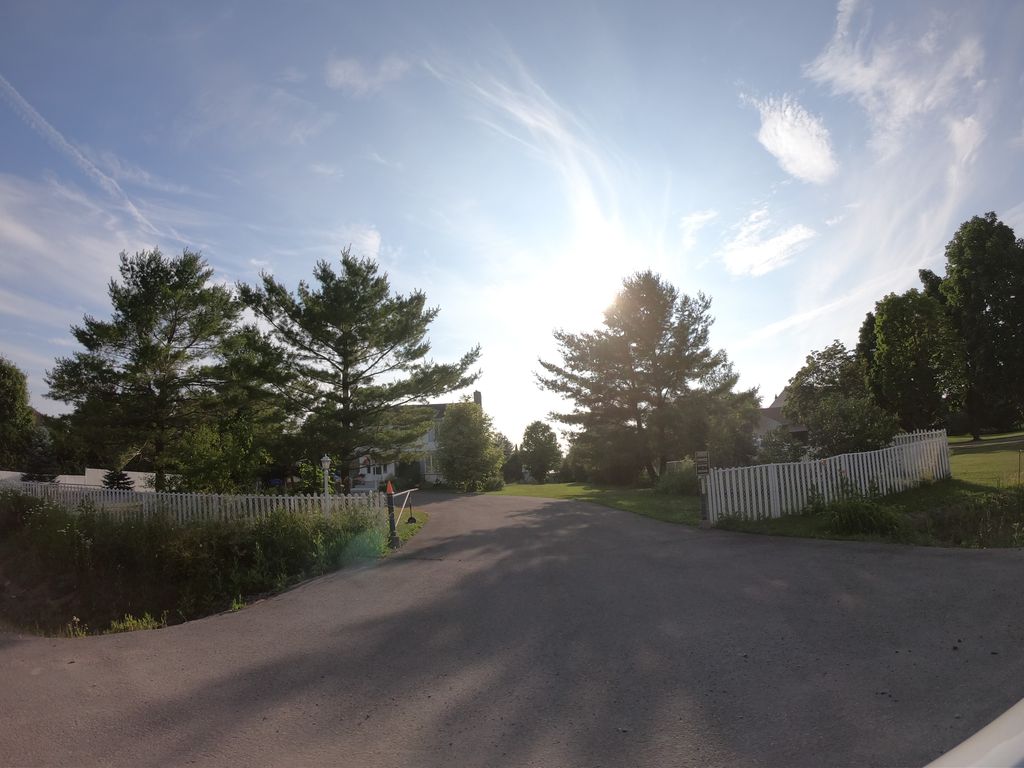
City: ottawa-gatineau